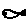
Label: fish